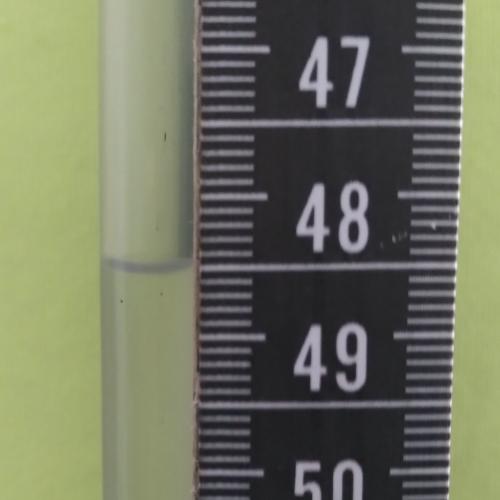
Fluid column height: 48.5 cm